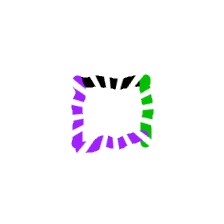
Shape: square